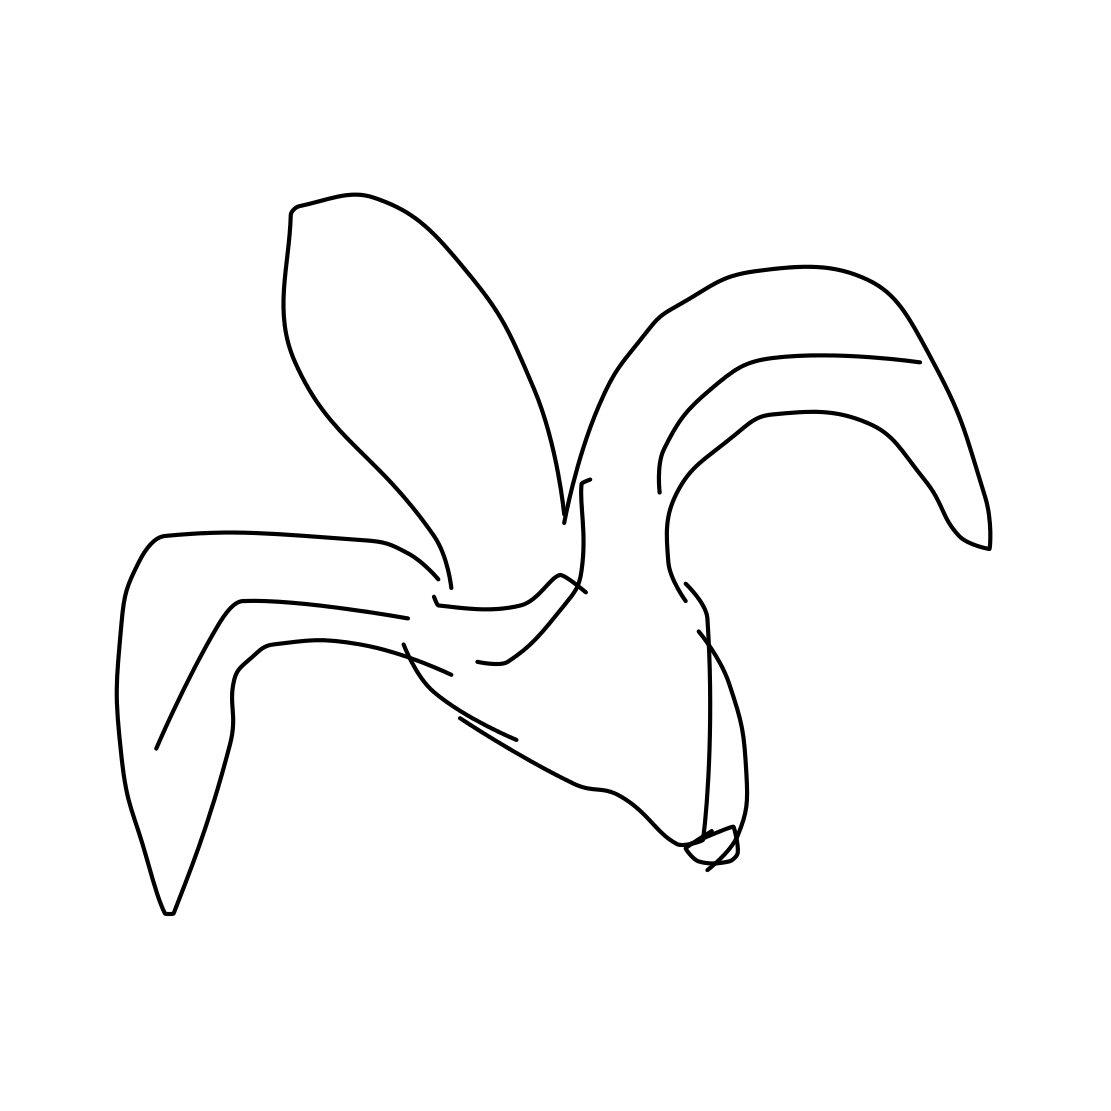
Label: banana